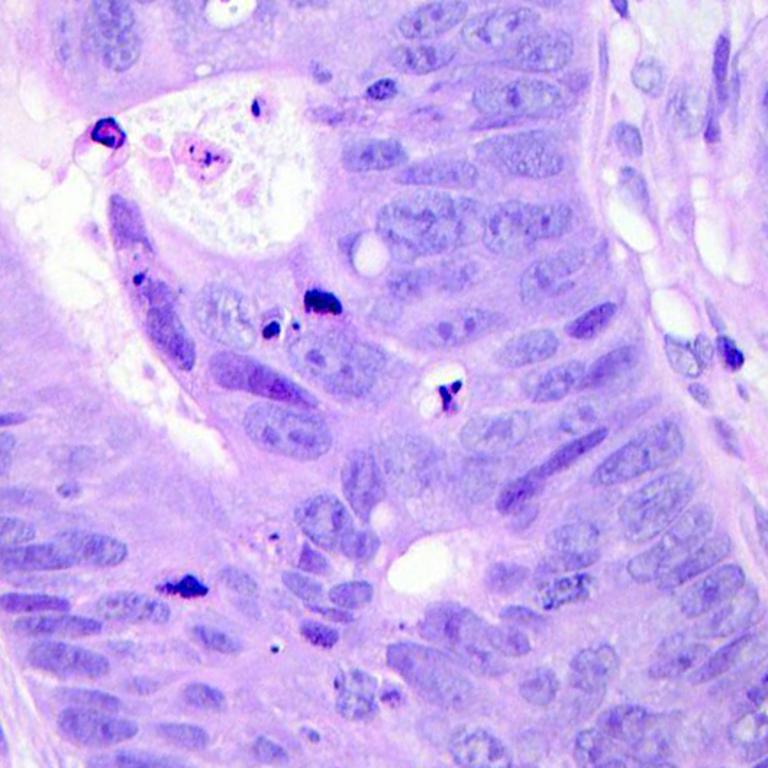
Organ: colon
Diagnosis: adenocarcinomas